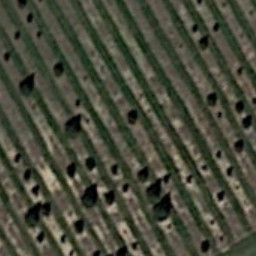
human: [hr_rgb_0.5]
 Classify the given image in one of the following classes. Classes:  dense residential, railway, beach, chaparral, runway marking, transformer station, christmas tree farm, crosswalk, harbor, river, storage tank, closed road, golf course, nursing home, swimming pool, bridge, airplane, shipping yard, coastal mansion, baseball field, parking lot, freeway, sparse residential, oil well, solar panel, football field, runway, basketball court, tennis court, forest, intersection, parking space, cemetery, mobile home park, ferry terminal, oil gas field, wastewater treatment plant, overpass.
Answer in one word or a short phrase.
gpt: christmas tree farm